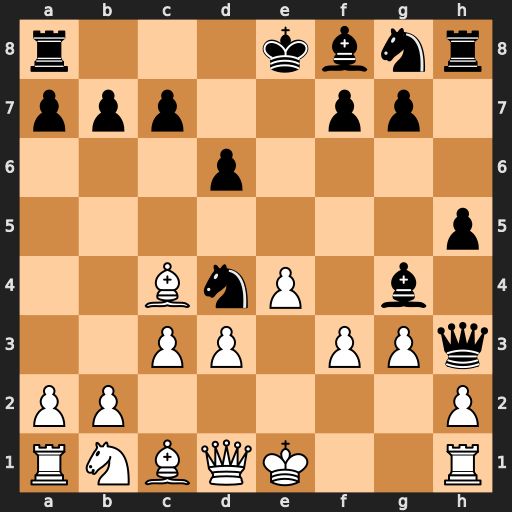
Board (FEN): r3kbnr/ppp2pp1/3p4/7p/2BnP1b1/2PP1PPq/PP5P/RNBQK2R
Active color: w
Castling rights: KQkq
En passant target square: -
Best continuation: cxd4 Qg2 Rf1